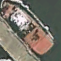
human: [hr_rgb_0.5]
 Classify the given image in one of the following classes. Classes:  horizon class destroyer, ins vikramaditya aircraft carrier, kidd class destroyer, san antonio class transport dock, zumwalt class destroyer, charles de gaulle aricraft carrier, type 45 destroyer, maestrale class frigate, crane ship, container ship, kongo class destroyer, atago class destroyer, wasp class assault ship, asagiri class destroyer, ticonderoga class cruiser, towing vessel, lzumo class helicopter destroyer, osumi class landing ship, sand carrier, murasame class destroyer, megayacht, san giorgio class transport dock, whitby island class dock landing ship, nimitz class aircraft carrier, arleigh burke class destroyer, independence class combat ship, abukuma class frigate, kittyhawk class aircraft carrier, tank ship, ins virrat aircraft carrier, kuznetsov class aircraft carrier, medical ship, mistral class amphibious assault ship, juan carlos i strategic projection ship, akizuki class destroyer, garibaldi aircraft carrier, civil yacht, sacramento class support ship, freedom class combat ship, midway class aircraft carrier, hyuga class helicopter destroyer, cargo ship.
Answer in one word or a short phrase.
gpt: Towing vessel